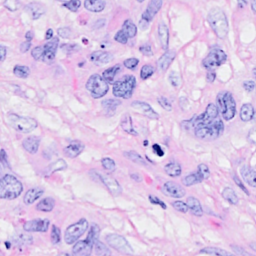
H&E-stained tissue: Breast